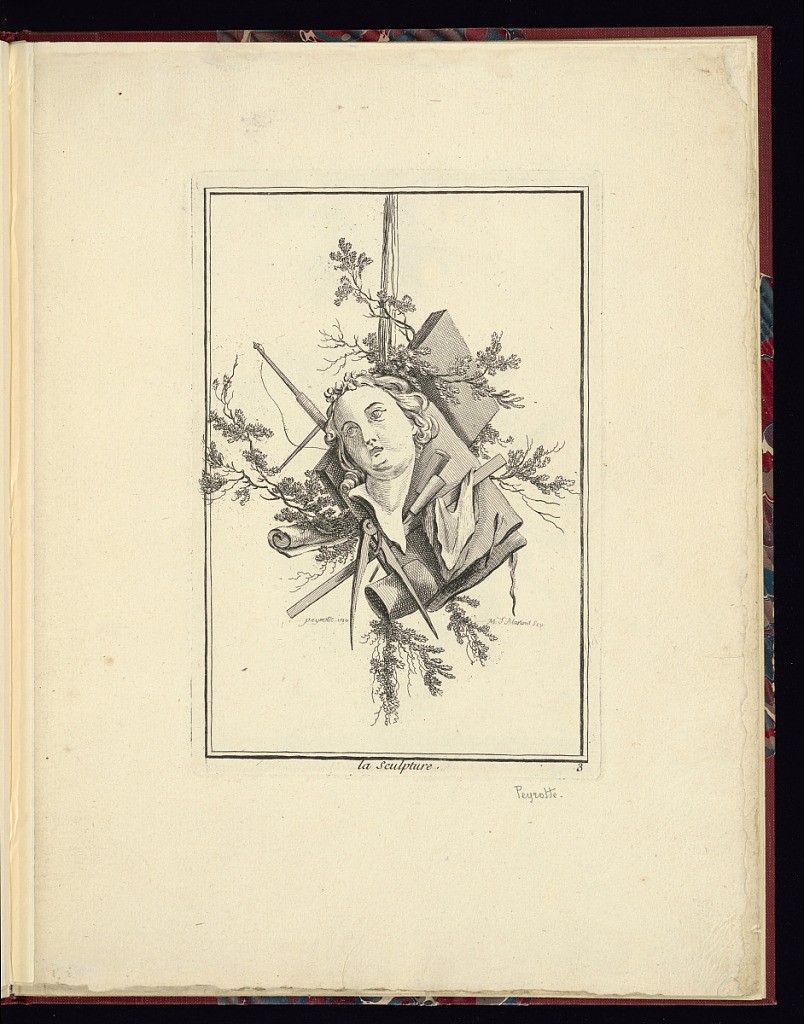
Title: La Sculpture
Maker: Alexis Peyrotte, French, 1699–1769
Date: mid- 18th–late 18th century
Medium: Etching on laid paper
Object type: Print
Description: Within a double-lined frame, an ornamental trophy representing sculpture, with a portrait bust, sculpting tools and a caliper hanging from a cord or textile, intertwined with foliate branches. The plate is titled, signed, and numbered.